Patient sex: F
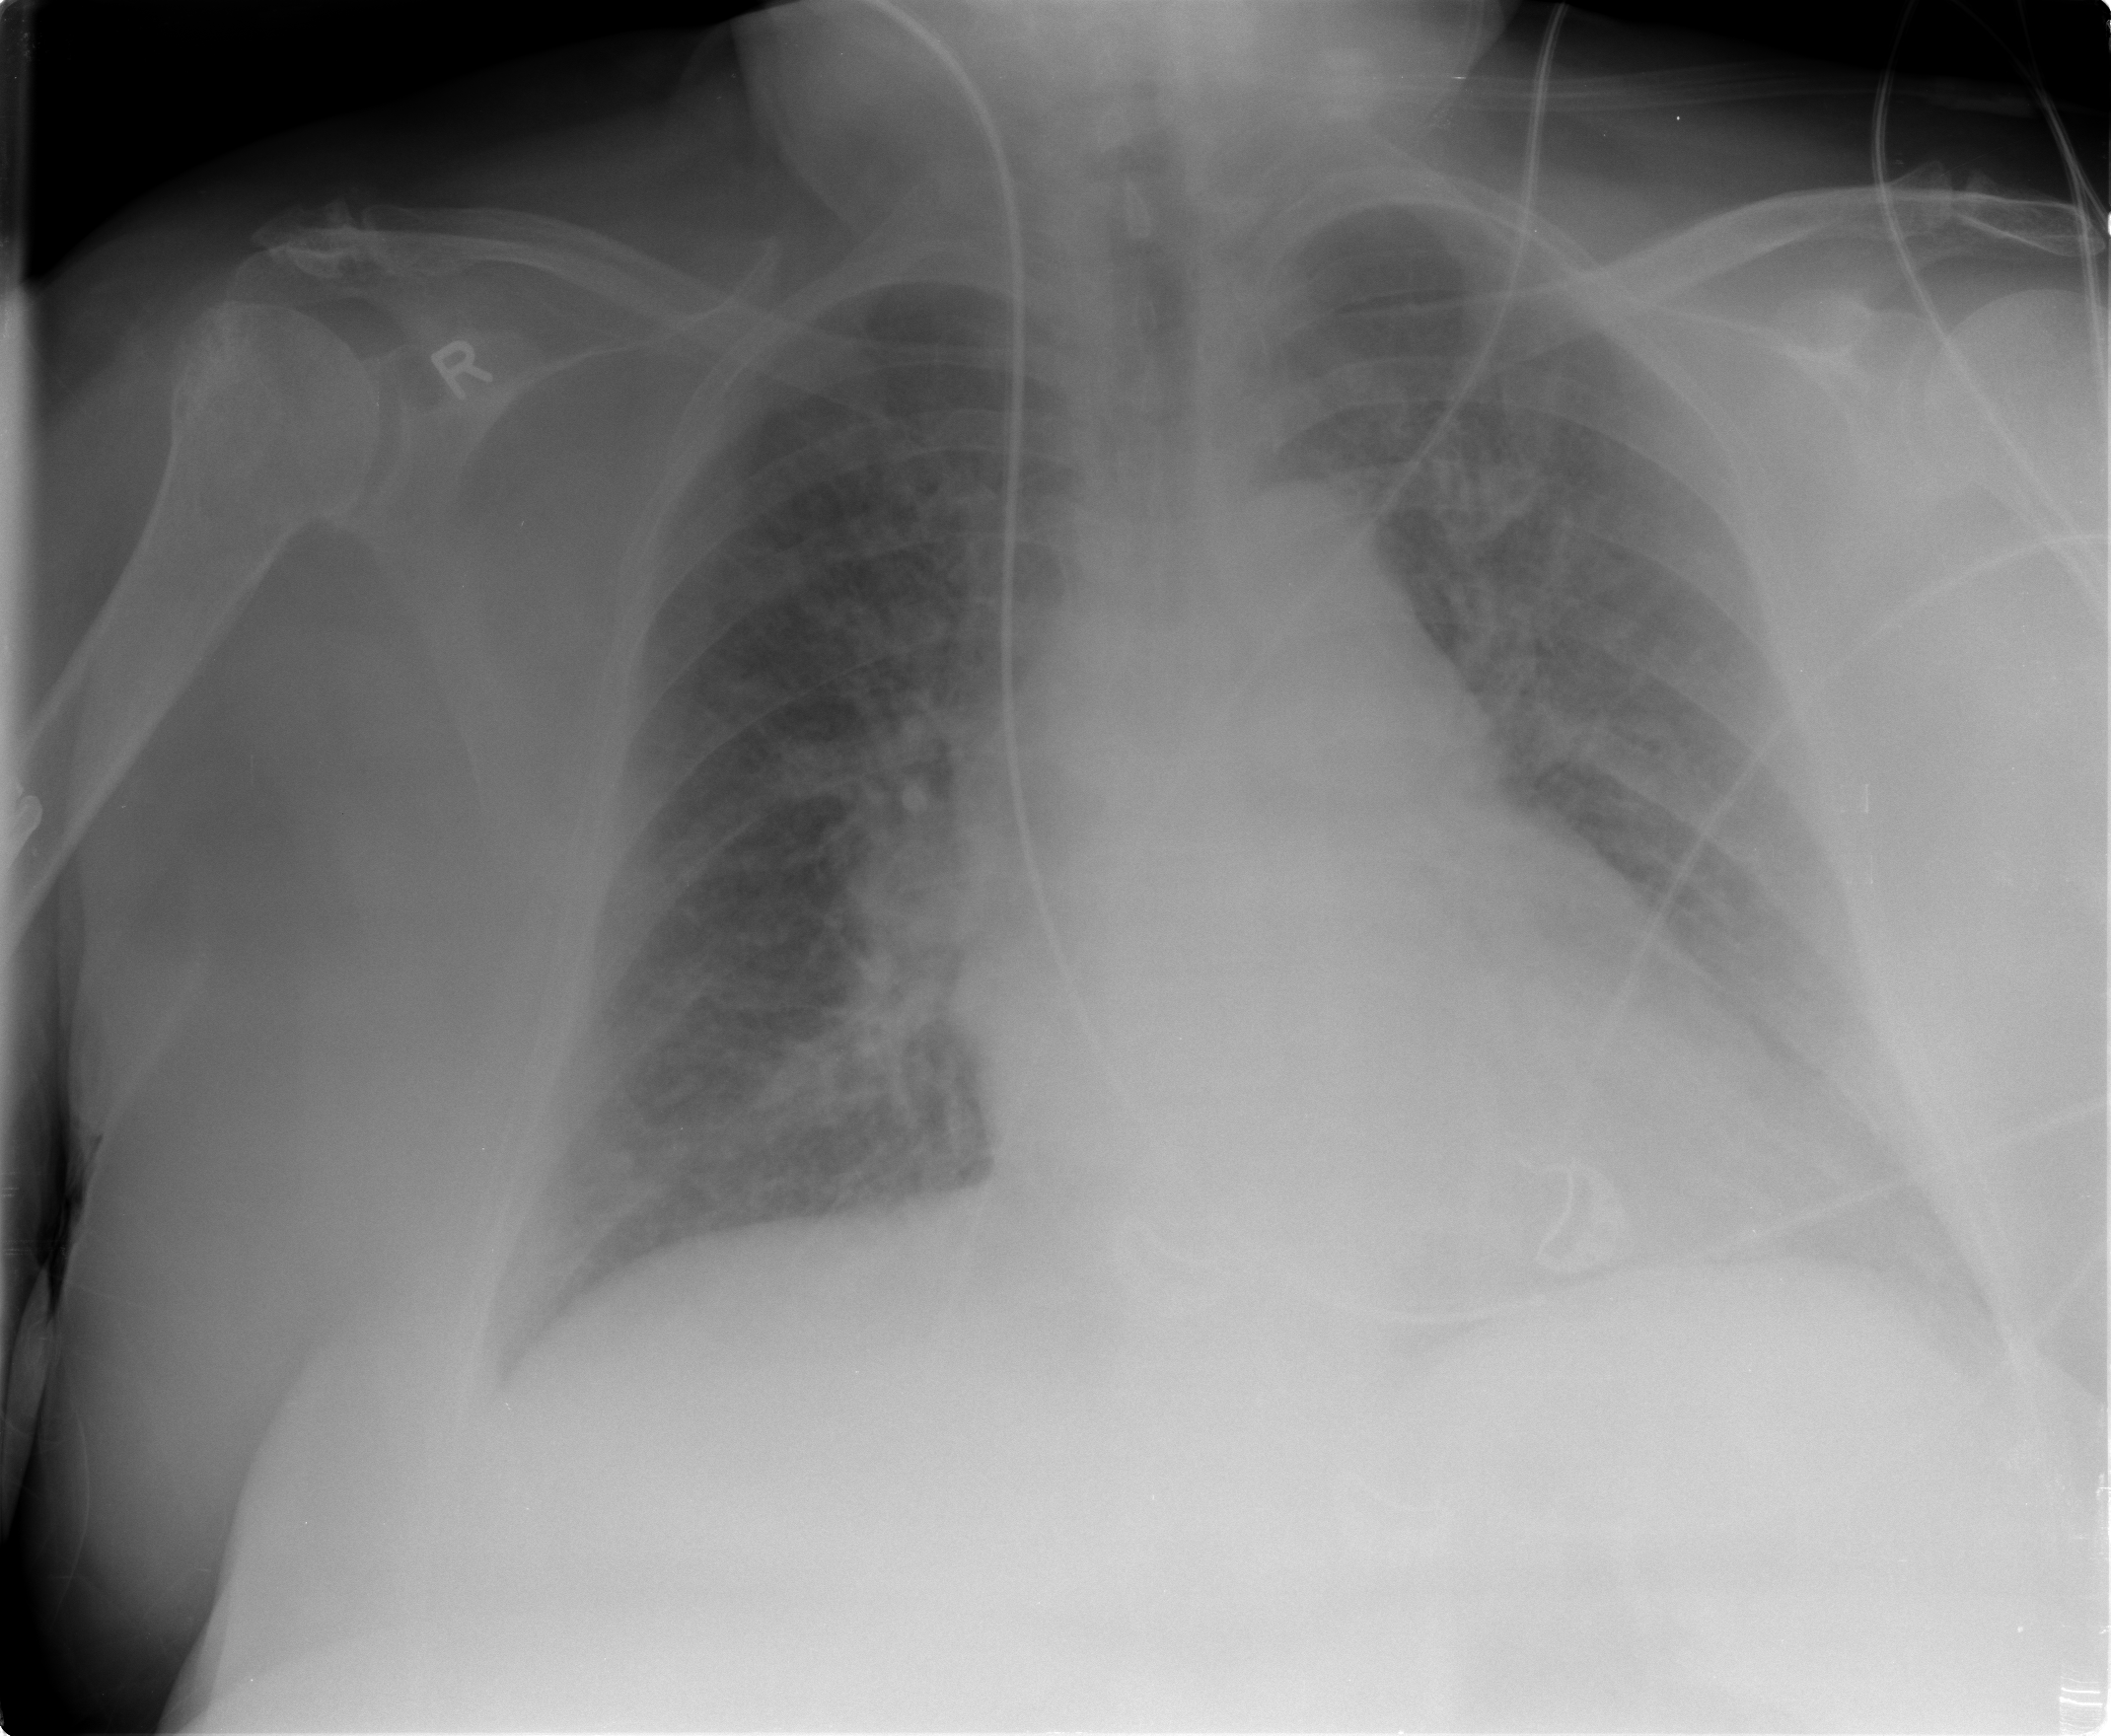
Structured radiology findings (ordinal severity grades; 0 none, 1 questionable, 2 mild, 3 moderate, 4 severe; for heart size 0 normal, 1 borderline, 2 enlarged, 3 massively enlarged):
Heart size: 2
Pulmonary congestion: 2
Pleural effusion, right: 0
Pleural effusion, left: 0
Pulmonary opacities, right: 2
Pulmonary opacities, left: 2
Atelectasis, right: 0
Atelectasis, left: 0